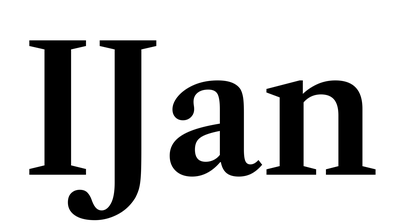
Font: LibreCaslonText_SemiBold